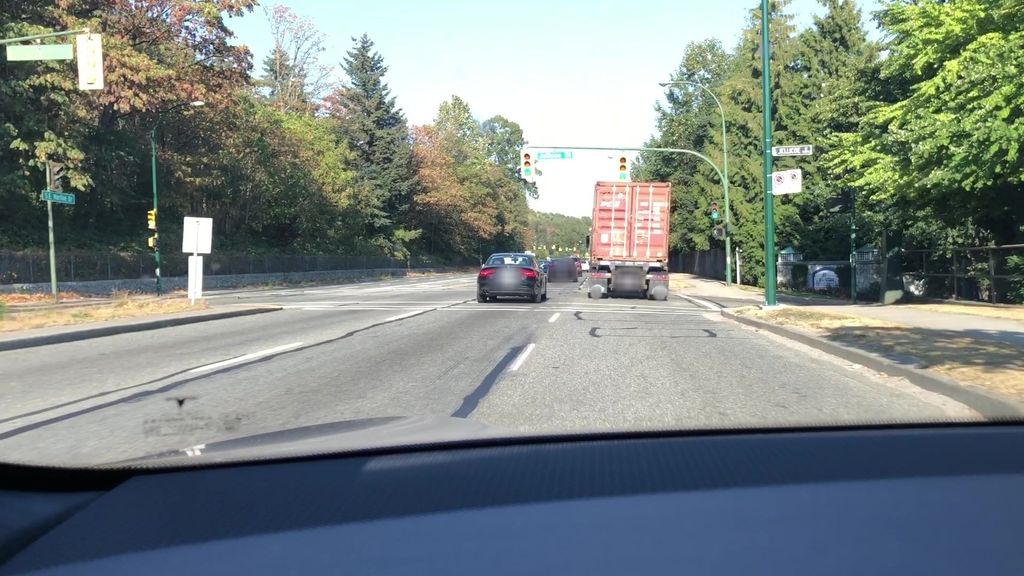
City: vancouver